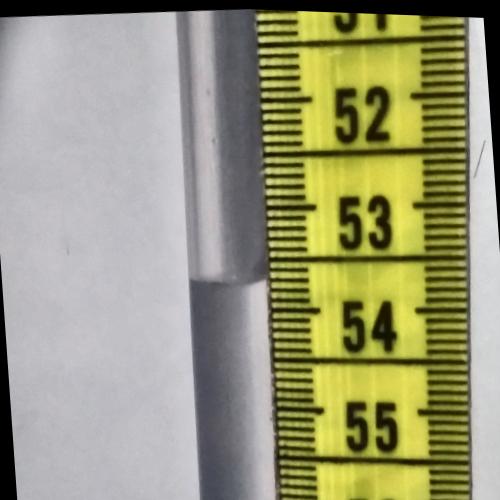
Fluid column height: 53.7 cm